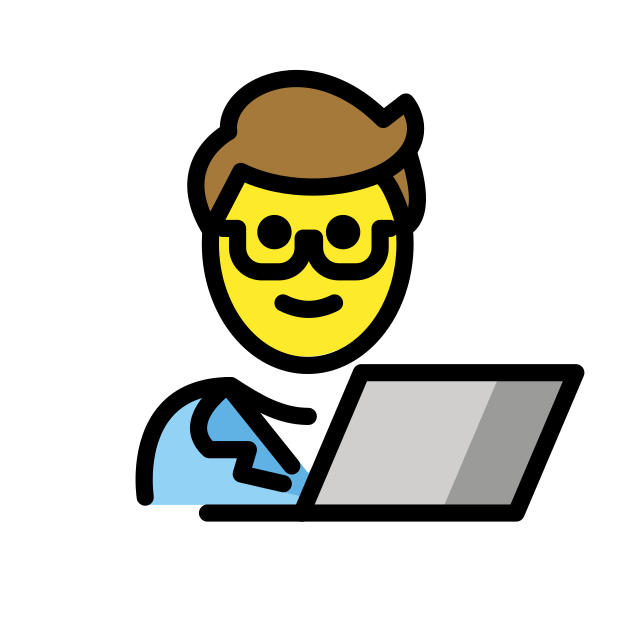
man technologist